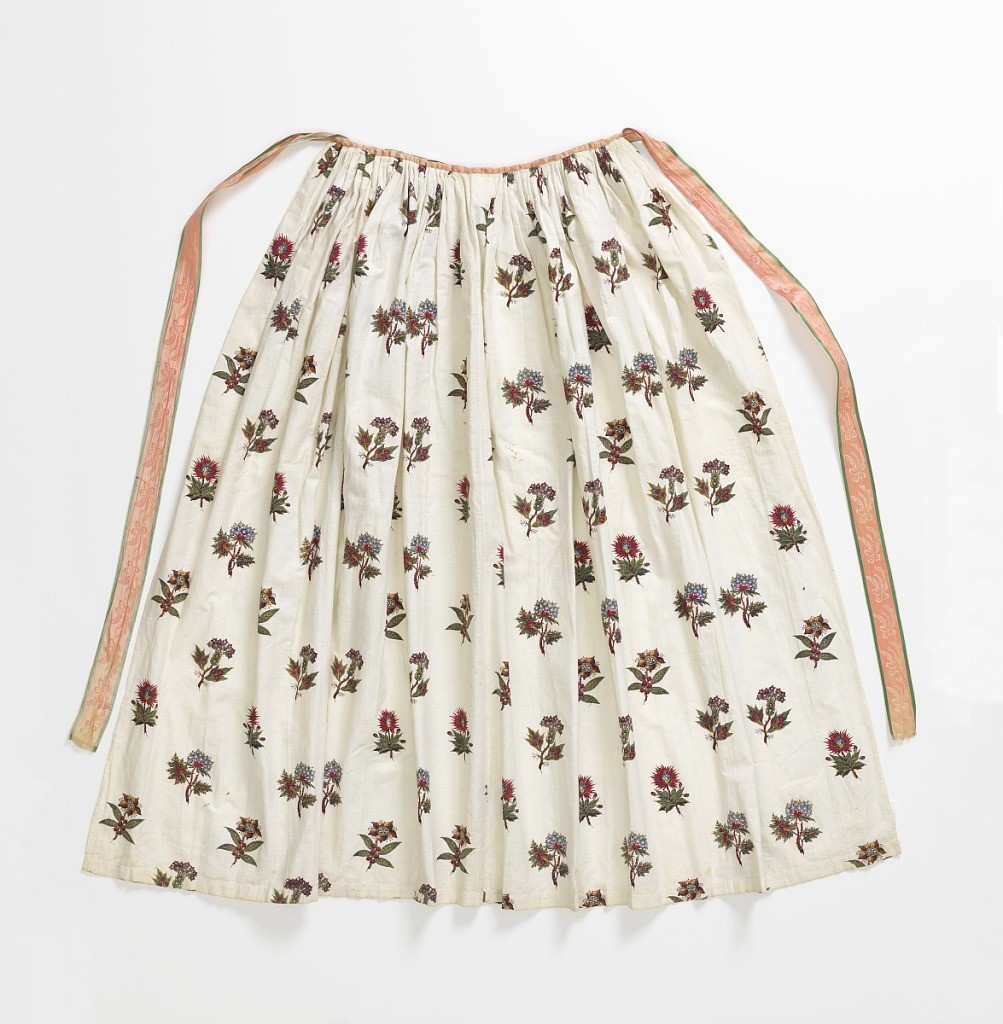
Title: Apron
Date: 1790–99
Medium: cotton Technique: block printed on plain weave; six colors with yellow and blue added by brush (one over the other for green.)
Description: Two lengths of fabric have been joined to form this apron with a silk ribbon attached at the top covering the gathers. The pattern consists of four detached flowers. Each flower is repeated horizontally across the fabric with alternate rows offset.